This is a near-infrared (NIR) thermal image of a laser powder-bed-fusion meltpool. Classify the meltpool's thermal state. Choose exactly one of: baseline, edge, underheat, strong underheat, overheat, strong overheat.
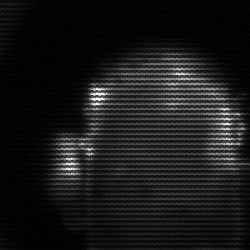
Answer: baseline